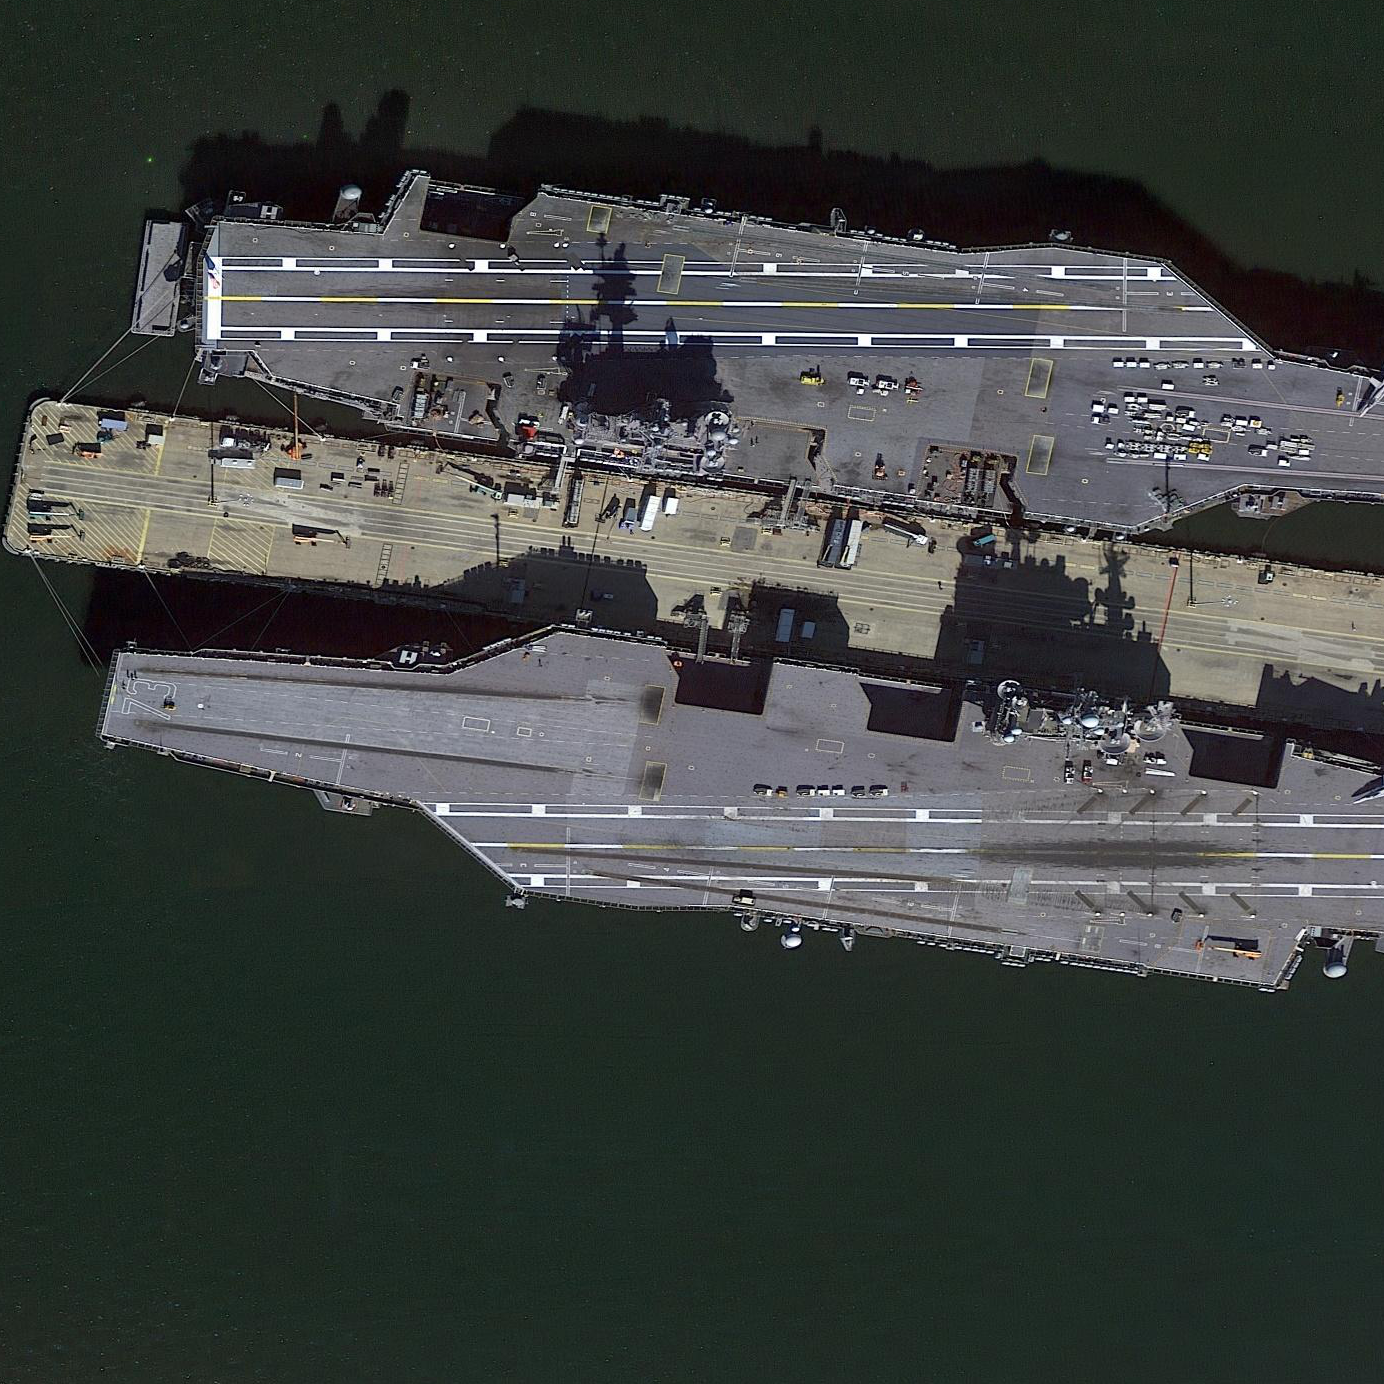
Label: Nimitz-class_aircraft_carrier